Question: In my Swift class, I exposed an variable to objective c by defining it as
'''
@objc var textAlignment: NSTextAlignment? {
didSet {
if textAlignment != nil {
label.textAlignment = textAlignment!
}
}
}
'''
And it is ! because compiler complains that it is not a type that can be represented in Objective-C.

---
But the followings are right
'''
var textAlignment: NSTextAlignment? {
didSet {
label.textAlignment = textAlignment!
}
}
'''
Or
'''
@objc var textAlignment: NSTextAlignment {
didSet {
label.textAlignment = textAlignment
}
}
'''
So it looks like if I expose the method to objective-C, It can not be optional value. However if I use it internally, I can! Is it because it is a scalar value where in Objective-C we have no way to represent it as nil?
My intention was just want to make it not compulsory.
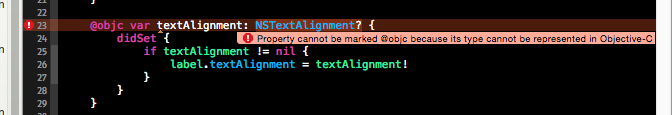
Answer: 'NSTextAlignment' is an enum, not an class - the 'textAlignment' variable can't be mapped as optional to objective c because that would require it to be a pointer to an object type.
Try:
'''
@objc var textAlignment: NSTextAlignment {
...
}
'''
Or, if you really need it to be optional, you could expose it to Objective C as an 'NSNumber', wrapping the 'textAlignment.rawValue' or setting to nil when no value is needed.